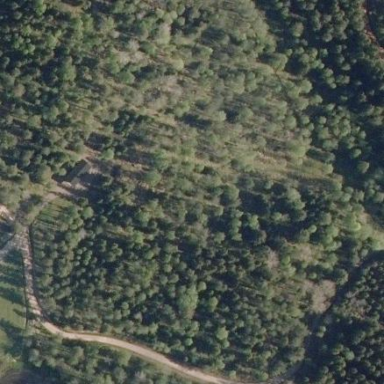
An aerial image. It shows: Mixed forest with various types of leaves.